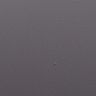
Metastatic tissue present: no